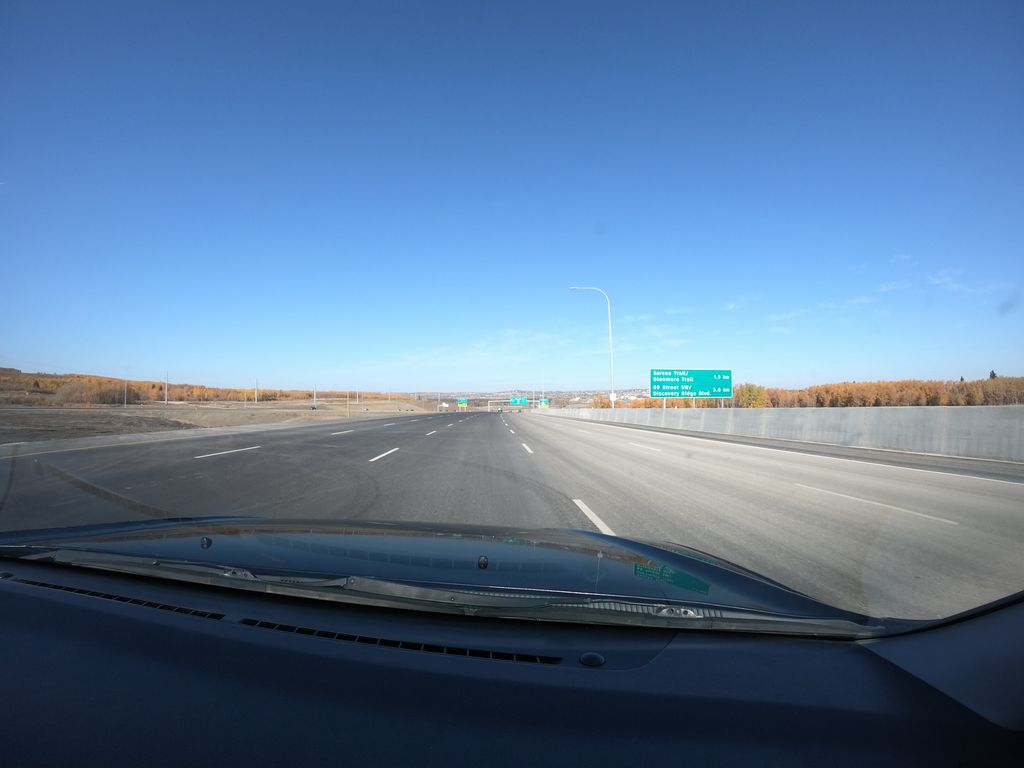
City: calgary